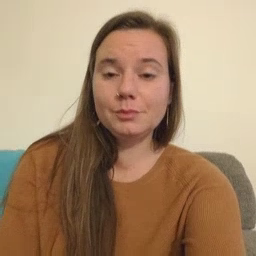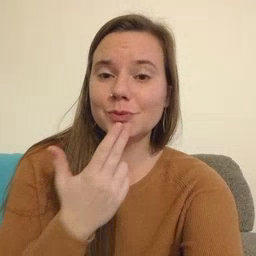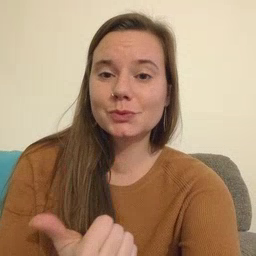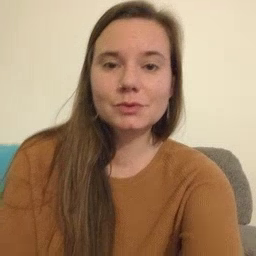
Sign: cute